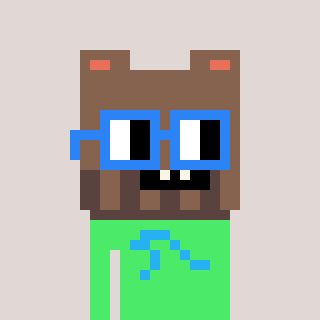
a pixel art character with square blue glasses, a bear-shaped head and a teal-colored body on a warm background